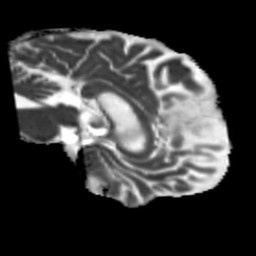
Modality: MD
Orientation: sagittal
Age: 71
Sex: male
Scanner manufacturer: siemens
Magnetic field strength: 3 T
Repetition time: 5.25 s
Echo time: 0.08 s